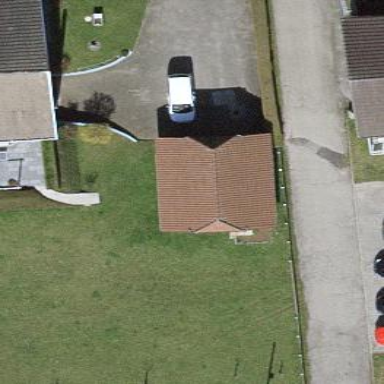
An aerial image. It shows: Garage with half-hipped roof.